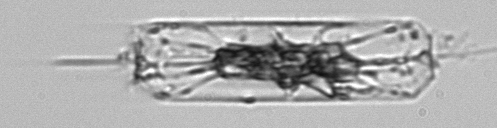
Label: Ditylum_brightwellii